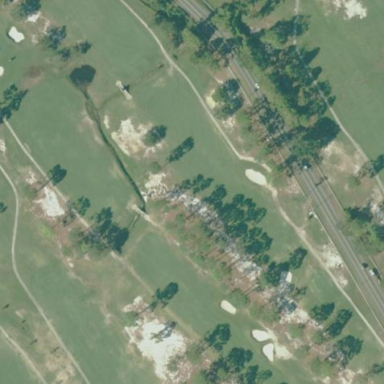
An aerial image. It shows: Rough grassy area used for golf.